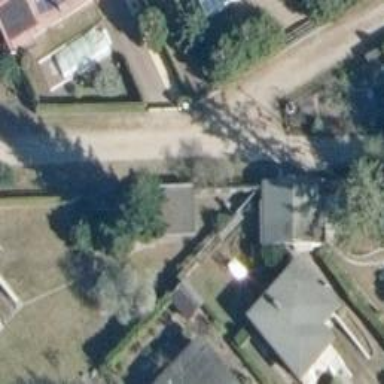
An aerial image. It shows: Gravel road in residential area.